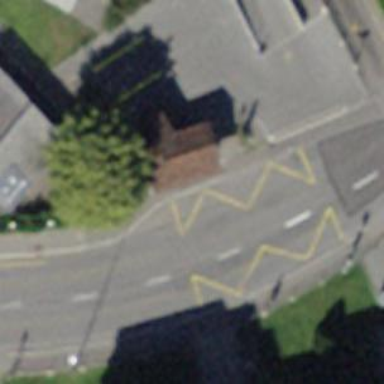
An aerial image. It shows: Platform for public transport on the road.